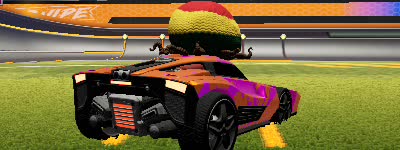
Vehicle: breakout